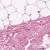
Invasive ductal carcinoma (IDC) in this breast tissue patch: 0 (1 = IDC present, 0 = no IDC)